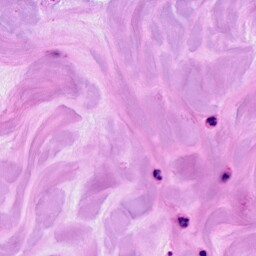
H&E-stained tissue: Breast